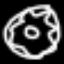
Label: donut